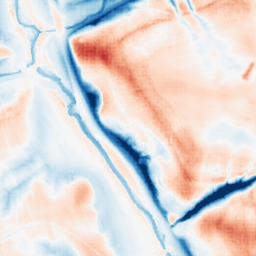
Category: trend_removal
Decomposition family: local_polynomial
Decomposition parameters: window_size: 51
degree: 2
Upsampling method: sinc_blackman
Upsampling parameters: scale: 8
kernel_size: 16
Upsampling scale: 8